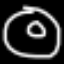
Label: donut